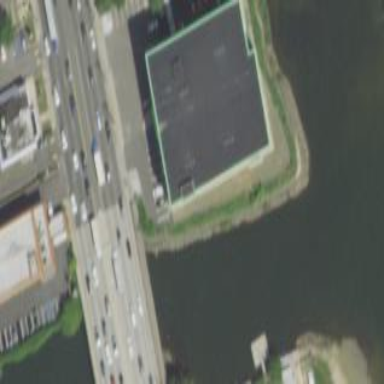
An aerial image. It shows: Building housing storage rental shop.